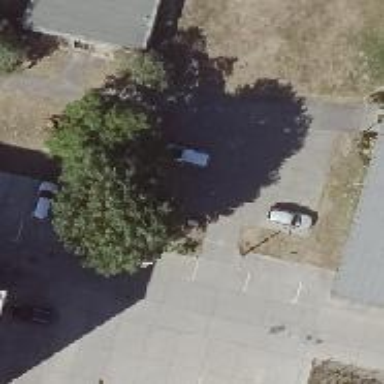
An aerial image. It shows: Parking aisle designated as service road.